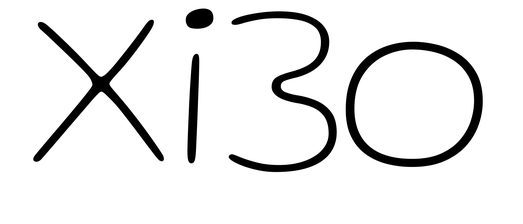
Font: Gluten_Thin